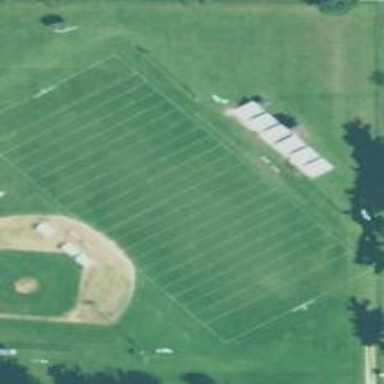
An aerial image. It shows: Baseball pitch with ground surface.